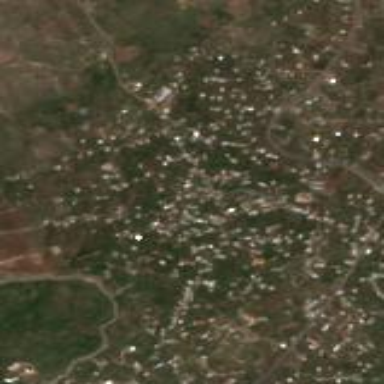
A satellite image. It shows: Residential area located in village.